Question: The picture describes a maze problem, where green is the starting position and red is the end point. Find the length of the shortest path.
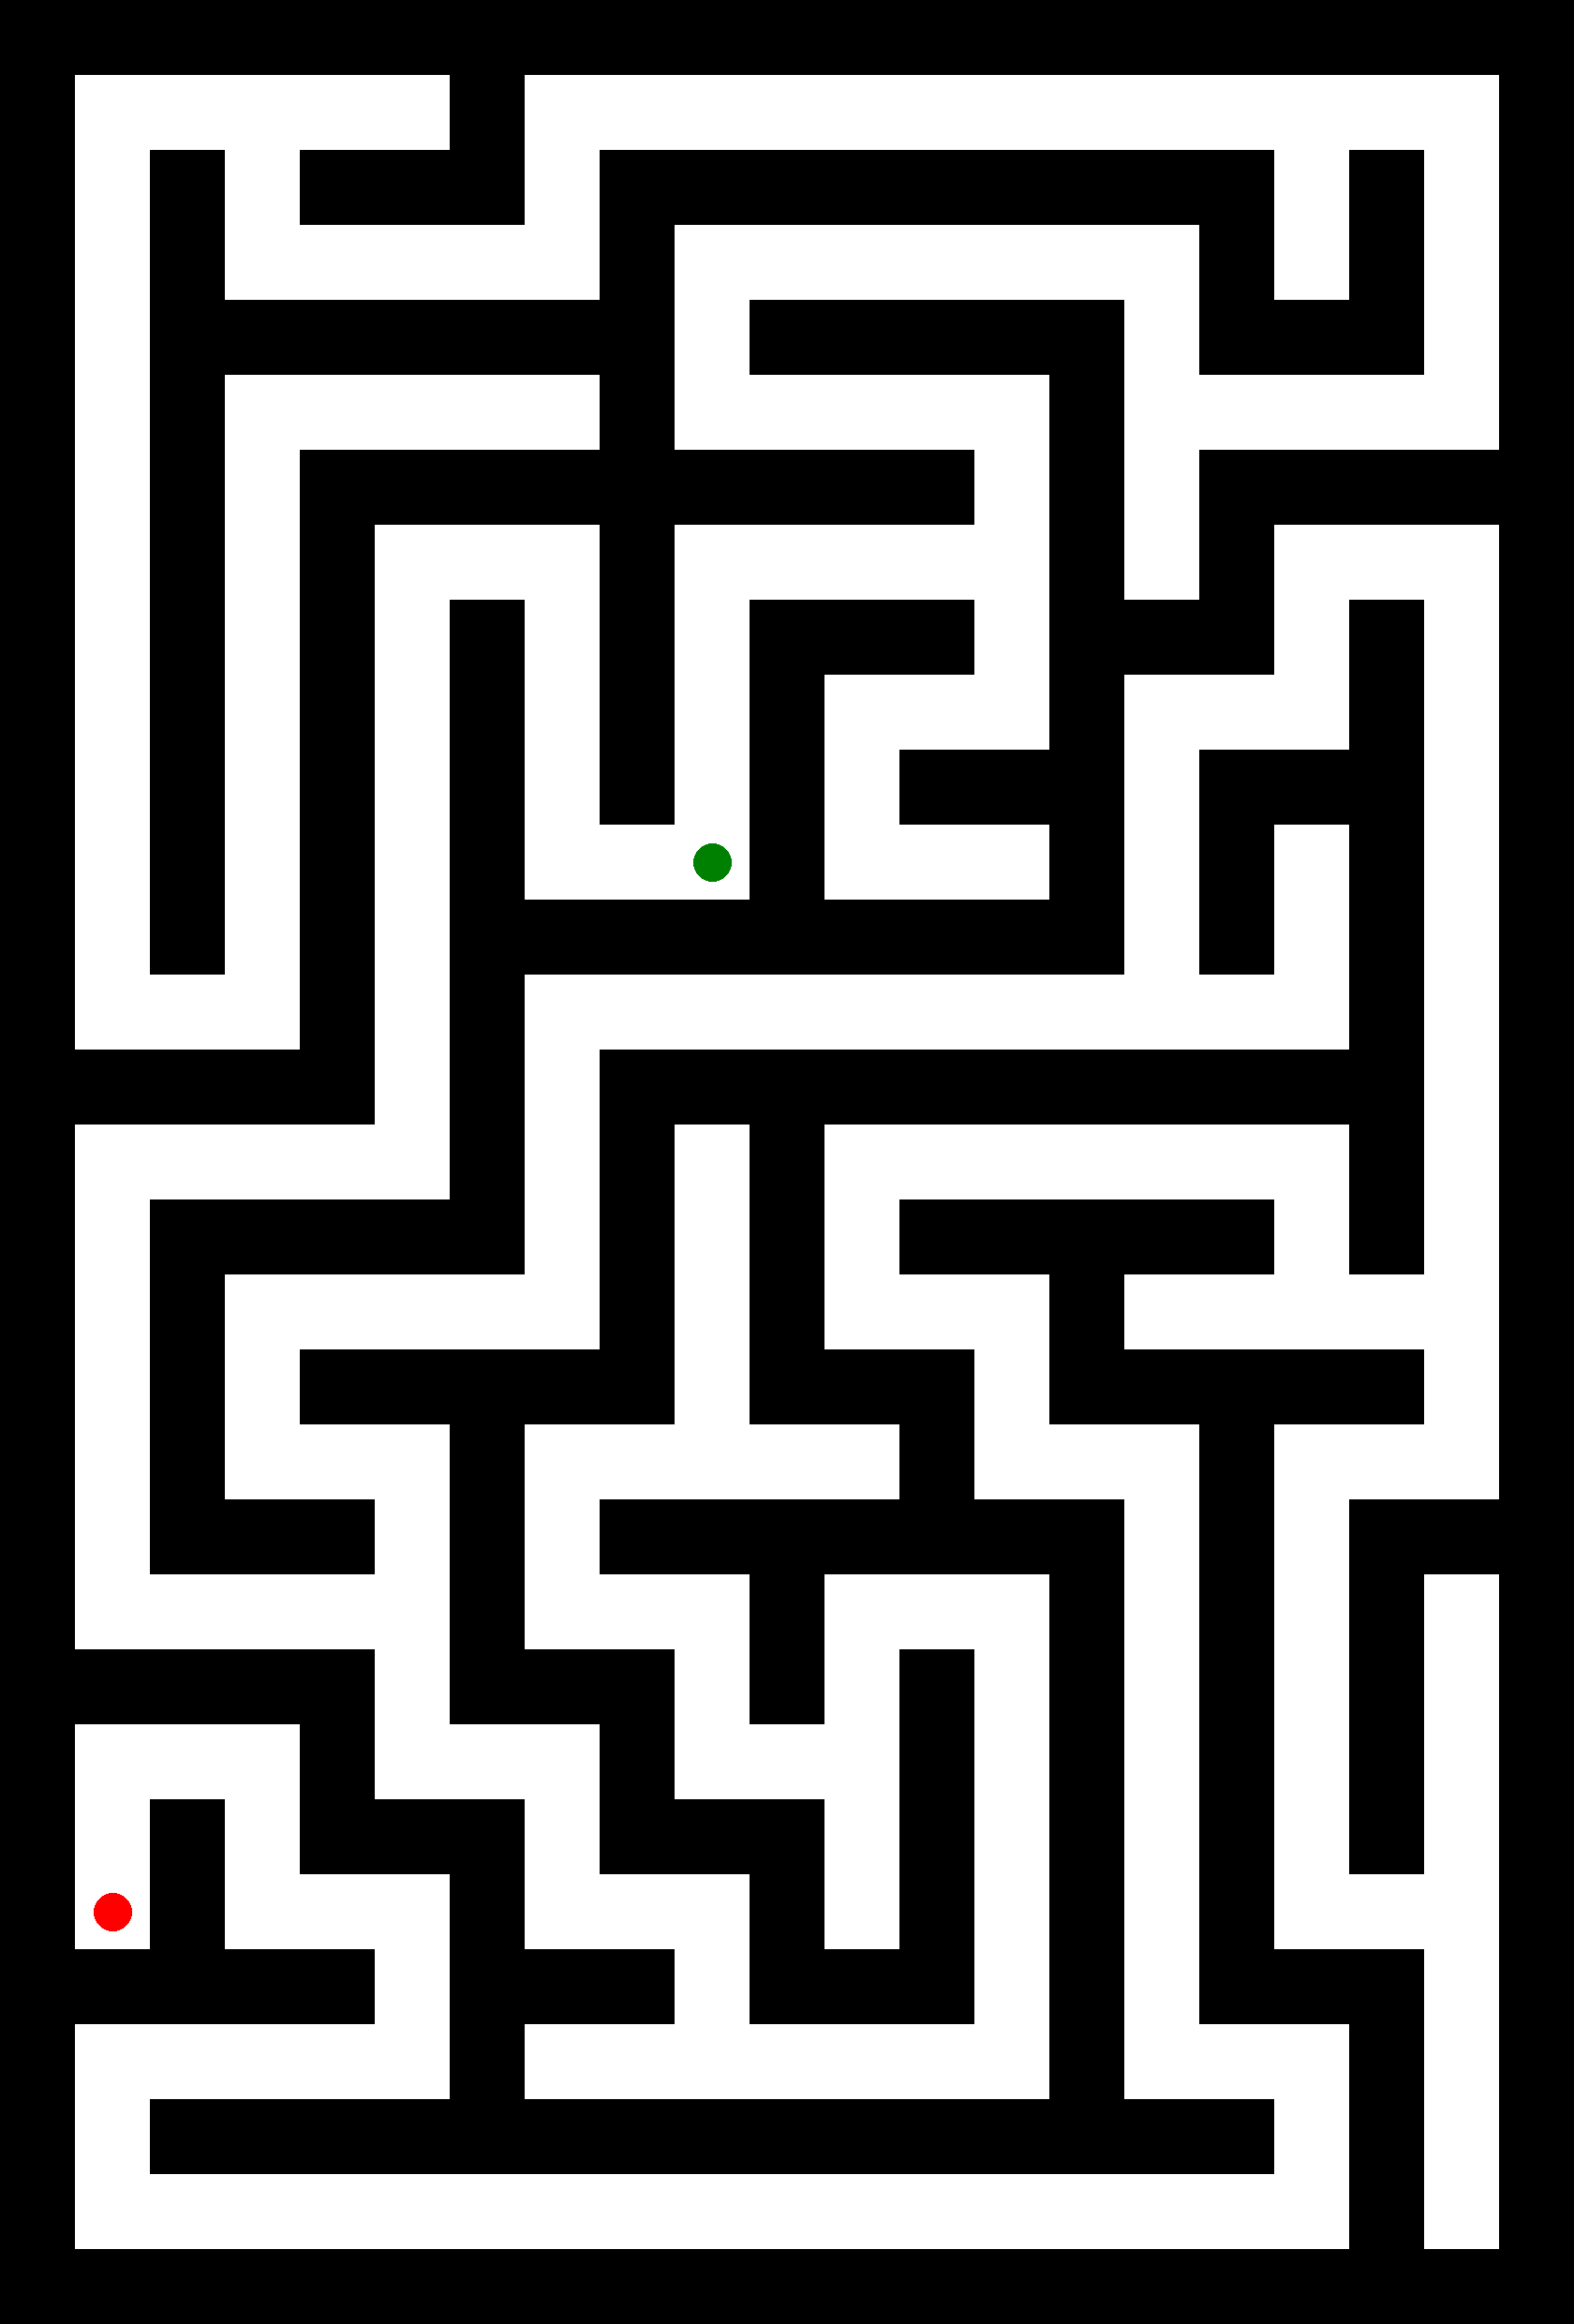
Answer: 134